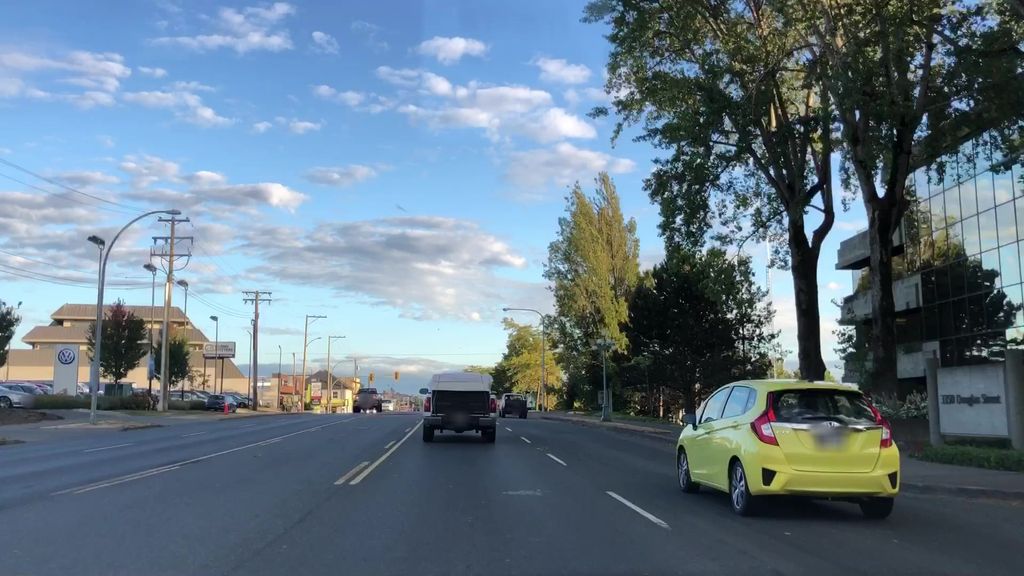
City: victoria